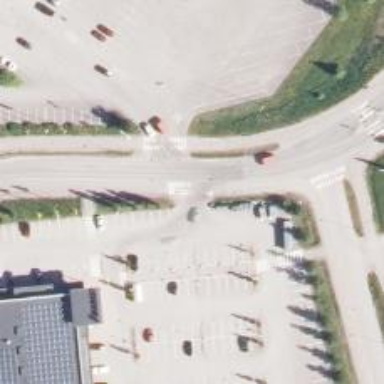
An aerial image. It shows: Crossing on the road.